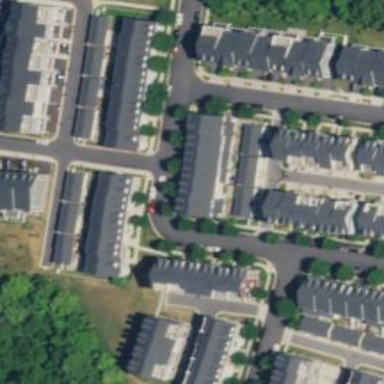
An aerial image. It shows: Asphalt road in residential area.